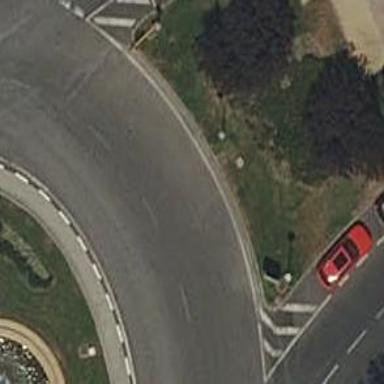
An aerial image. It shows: Tertiary road made of asphalt leading to roundabout junction.